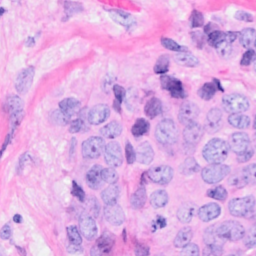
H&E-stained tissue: Breast